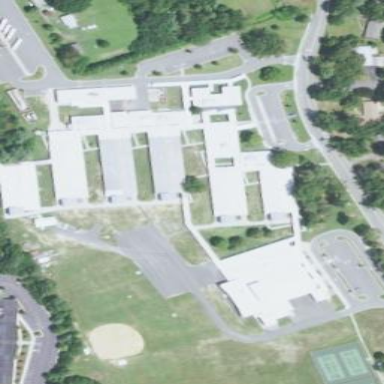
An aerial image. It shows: School.